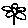
Label: flower